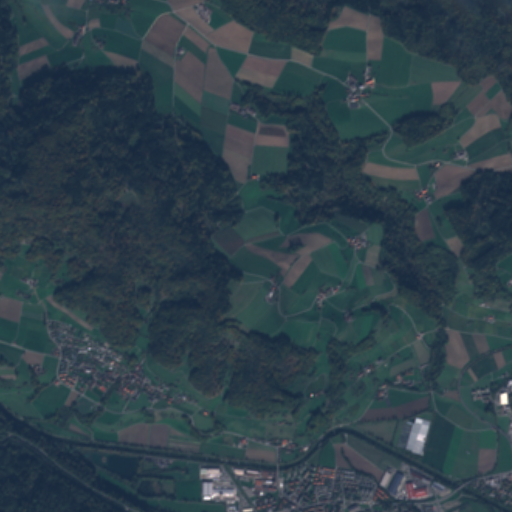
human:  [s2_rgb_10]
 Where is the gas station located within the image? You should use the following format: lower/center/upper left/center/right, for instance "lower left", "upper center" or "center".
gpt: The gas station is located in the lower right of the image.
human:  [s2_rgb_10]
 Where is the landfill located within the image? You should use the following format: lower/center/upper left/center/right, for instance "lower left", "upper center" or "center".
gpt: The landfill is located in the lower right of the image.
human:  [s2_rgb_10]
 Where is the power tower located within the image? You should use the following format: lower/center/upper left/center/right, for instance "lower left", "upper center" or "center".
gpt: The power tower is located in the lower left of the image.
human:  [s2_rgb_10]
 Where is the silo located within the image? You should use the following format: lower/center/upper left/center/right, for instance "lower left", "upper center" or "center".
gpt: The silo is located in the center left of the image.
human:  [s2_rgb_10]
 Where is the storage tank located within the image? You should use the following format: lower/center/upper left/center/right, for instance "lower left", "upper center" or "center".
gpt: The storage tank is located in the center right of the image.
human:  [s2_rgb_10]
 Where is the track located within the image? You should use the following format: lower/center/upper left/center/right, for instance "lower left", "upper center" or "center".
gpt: The track is located in the lower left of the image.
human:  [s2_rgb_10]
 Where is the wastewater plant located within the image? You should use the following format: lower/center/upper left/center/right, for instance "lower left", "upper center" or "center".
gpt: The wastewater plant is located in the lower left of the image.
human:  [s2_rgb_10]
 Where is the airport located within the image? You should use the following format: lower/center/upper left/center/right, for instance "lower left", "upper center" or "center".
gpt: There is no airport in the image.